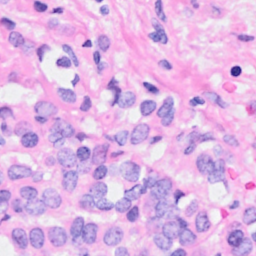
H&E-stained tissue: Breast